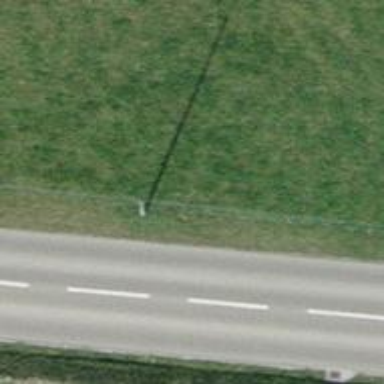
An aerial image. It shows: Concrete power pole.